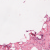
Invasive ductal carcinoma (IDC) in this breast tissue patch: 0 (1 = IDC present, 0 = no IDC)